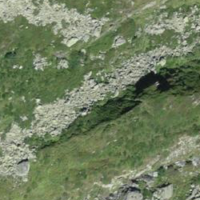
EUNIS habitat code: 26
Species observed at this site:
Cyanistes caeruleus